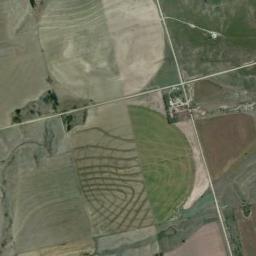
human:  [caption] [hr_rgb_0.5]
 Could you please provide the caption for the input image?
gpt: The circular farmland is divided into different areas .

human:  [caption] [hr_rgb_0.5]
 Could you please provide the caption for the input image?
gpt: Two green-khaki circular farmlands are surrounded by some other shapes of farmlands .

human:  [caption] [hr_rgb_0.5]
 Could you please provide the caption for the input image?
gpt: Two green and earthy circular fields .

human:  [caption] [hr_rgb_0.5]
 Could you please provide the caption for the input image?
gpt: There are some bare circle farmland and green circle farmland .

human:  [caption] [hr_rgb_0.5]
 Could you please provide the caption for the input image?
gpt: There are two circular farmlands of the same size between a road .